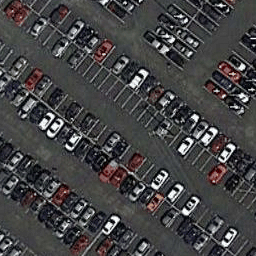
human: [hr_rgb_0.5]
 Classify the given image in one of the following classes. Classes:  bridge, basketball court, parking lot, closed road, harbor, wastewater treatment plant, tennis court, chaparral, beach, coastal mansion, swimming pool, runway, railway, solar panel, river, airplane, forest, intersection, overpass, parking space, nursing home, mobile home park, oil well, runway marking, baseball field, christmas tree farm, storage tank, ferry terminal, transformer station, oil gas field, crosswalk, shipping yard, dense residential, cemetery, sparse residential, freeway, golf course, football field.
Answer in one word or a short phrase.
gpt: parking lot